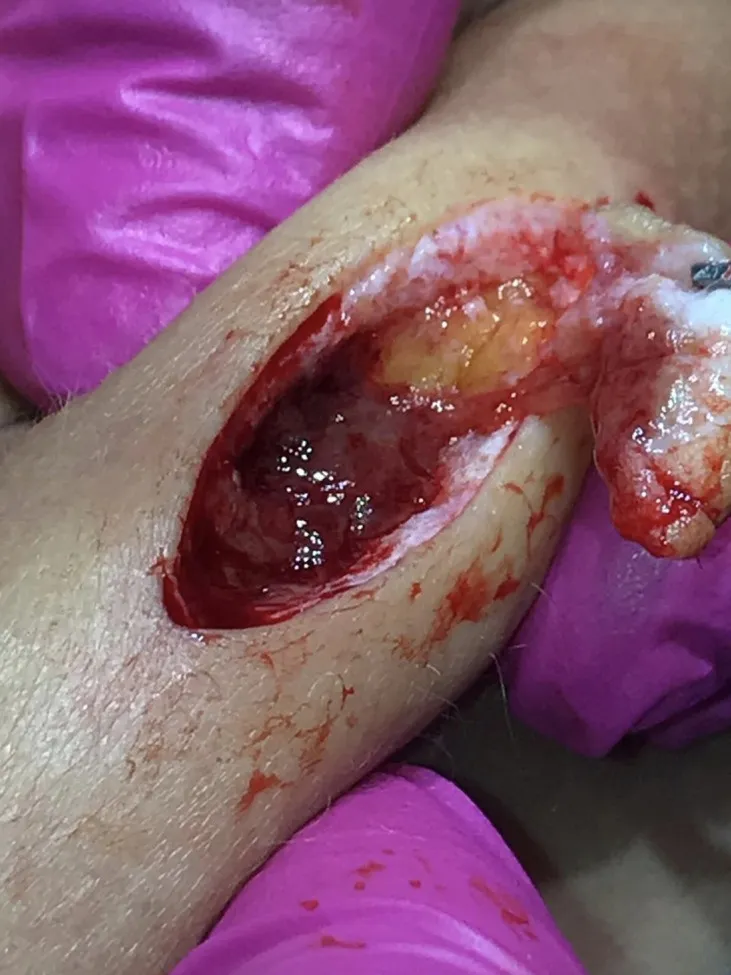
Excision biopsy of the skin lesions.
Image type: medical_photograph (skin_photograph)